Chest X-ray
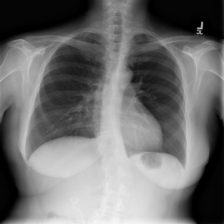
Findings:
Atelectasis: negative
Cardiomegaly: negative
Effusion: negative
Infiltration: negative
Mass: negative
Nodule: negative
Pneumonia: negative
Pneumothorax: negative
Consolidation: negative
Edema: negative
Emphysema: negative
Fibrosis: negative
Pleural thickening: negative
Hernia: negative